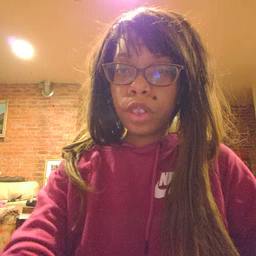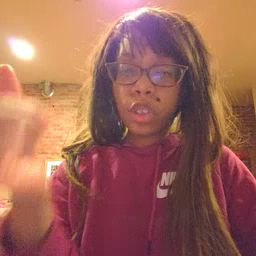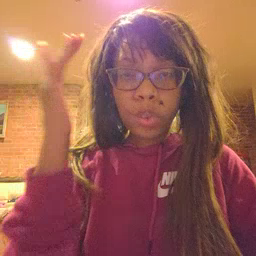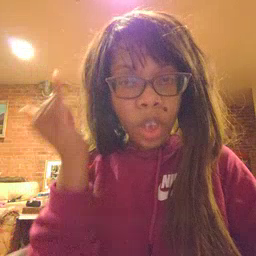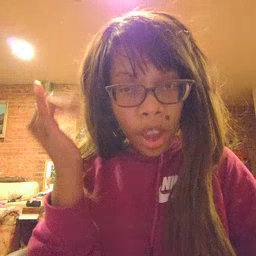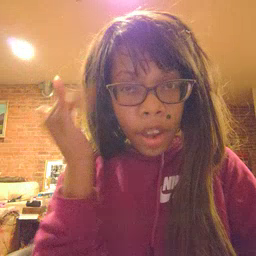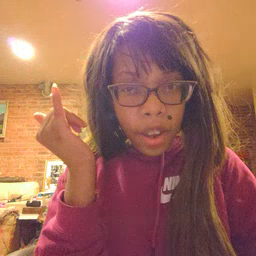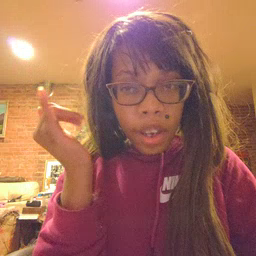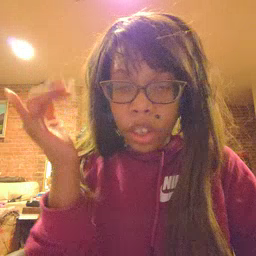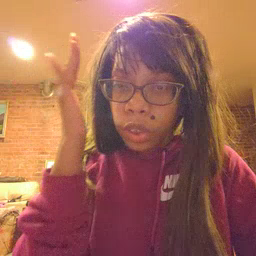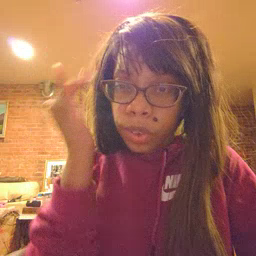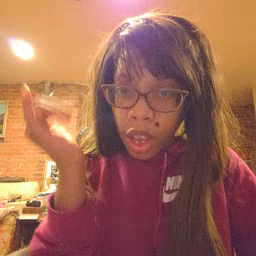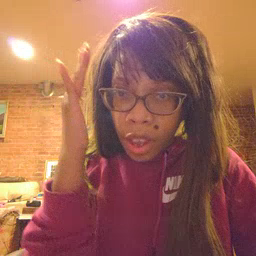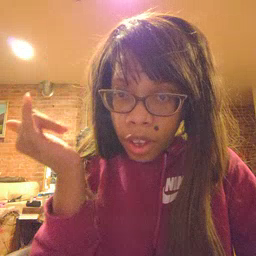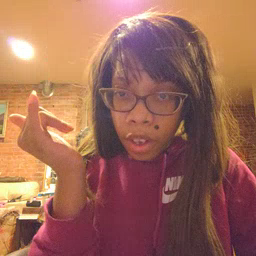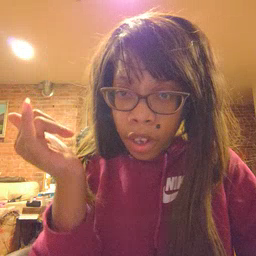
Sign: why